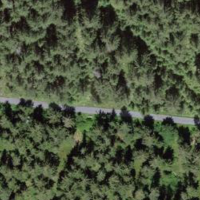
EUNIS habitat code: 43
Species observed at this site:
Campanula barbata